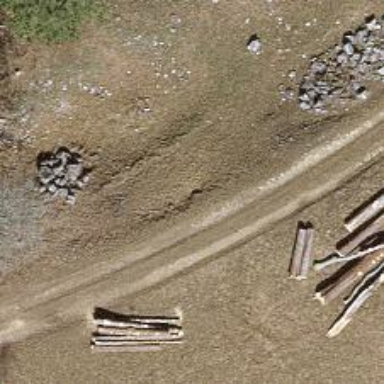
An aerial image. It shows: Unpaved track with grade5 track type.